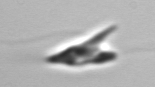
Label: Chrysochromulina_lanceolata